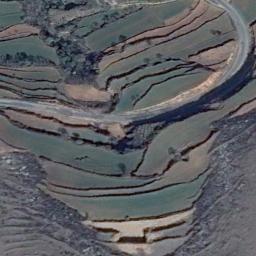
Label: terrace